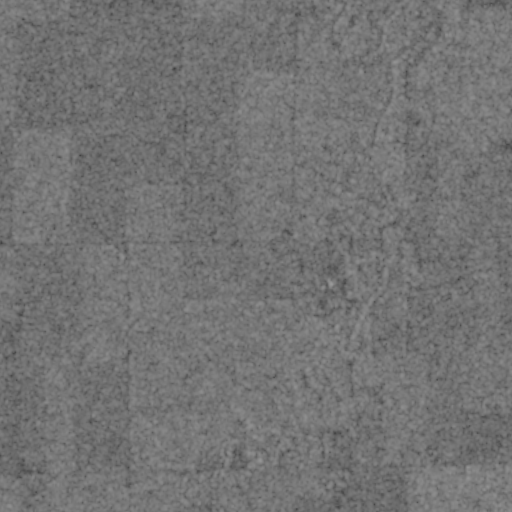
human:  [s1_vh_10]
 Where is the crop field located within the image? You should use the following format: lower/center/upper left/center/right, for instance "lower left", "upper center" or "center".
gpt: The crop field is located in the lower left of the image.
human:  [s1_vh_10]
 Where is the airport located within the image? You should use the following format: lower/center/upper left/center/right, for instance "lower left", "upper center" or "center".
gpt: There is no airport in the image.

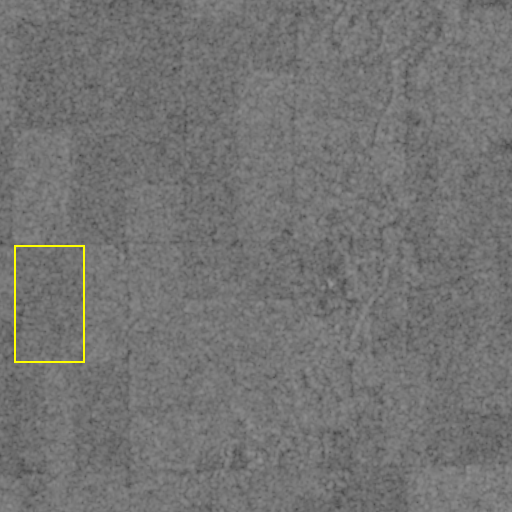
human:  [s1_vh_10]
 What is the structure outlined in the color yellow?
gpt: The structure outlined in yellow is a crop field.
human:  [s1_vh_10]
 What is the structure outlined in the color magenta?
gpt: There is no magenta outline.